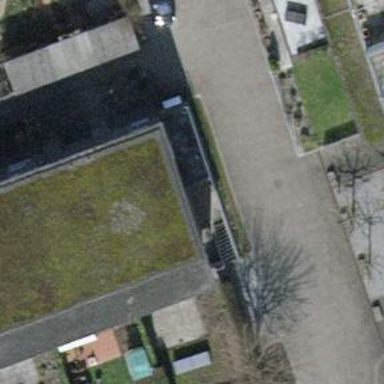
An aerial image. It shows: Terrace building.